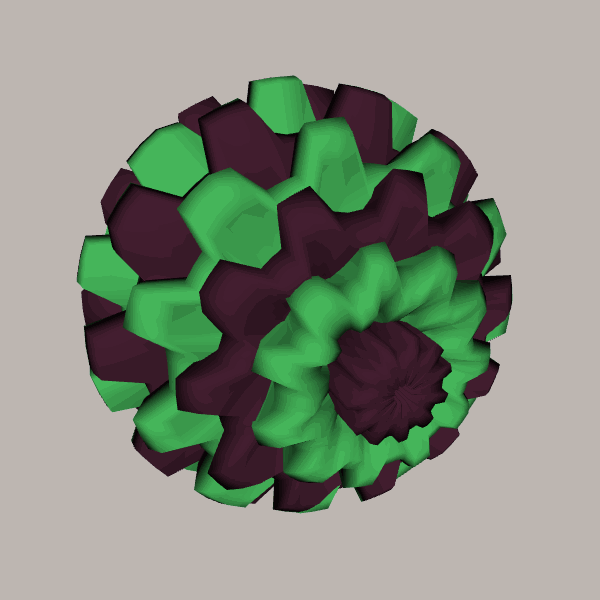
Background: light